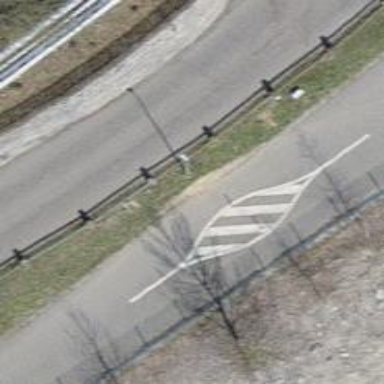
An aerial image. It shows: Bollard.